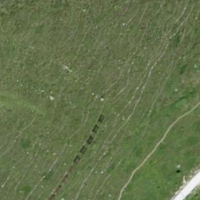
EUNIS habitat code: 23
Species observed at this site:
Vaccinium uliginosum